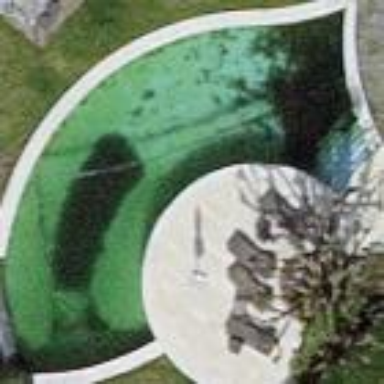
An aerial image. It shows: Swimming pool located in leisure land.